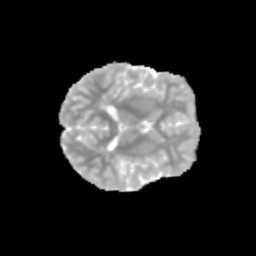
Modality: MD
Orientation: axial
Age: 9
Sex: male
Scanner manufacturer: siemens
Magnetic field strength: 3 T
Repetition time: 3.8 s
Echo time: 0.07 s